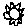
Label: sun